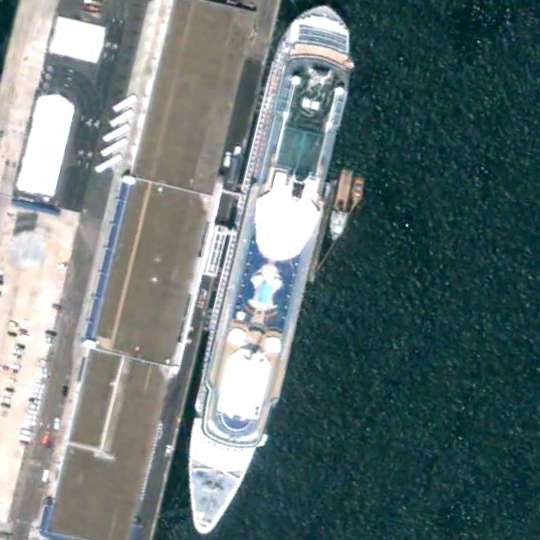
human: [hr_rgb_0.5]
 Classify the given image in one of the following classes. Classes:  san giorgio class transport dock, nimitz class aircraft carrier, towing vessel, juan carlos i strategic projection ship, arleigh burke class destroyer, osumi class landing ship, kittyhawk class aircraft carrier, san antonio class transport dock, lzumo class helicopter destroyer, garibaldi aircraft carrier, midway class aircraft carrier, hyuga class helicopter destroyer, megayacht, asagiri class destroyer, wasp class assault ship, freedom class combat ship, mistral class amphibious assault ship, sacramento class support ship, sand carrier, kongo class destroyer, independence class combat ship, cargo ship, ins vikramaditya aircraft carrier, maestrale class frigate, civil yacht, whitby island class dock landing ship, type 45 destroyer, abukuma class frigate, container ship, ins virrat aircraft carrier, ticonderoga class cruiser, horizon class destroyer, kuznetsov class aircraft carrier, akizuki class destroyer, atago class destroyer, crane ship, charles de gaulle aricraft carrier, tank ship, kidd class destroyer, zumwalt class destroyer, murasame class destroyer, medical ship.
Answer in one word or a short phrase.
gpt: Megayacht